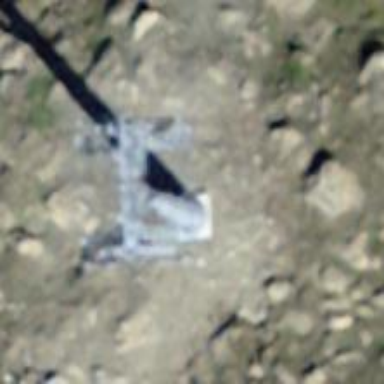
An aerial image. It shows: Pylon for aerialway.